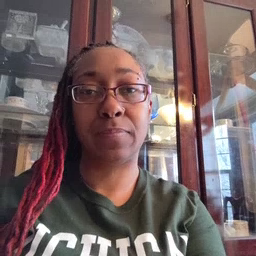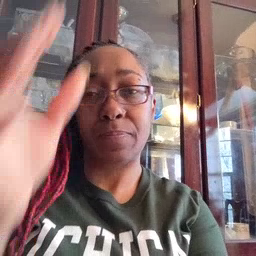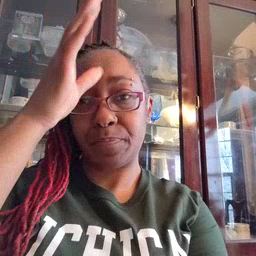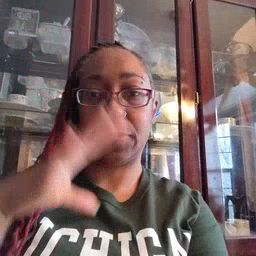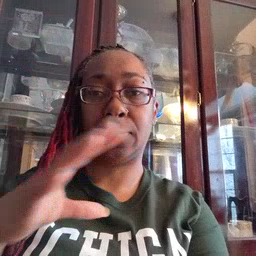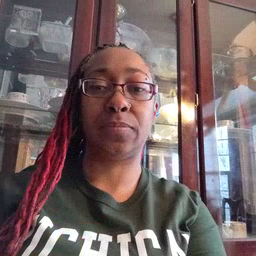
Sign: man